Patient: sex M, age 38
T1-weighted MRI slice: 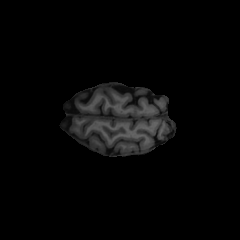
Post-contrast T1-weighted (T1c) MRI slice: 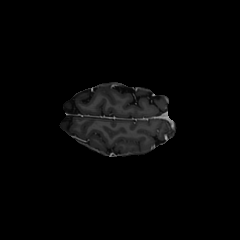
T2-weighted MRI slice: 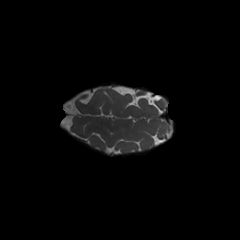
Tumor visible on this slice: no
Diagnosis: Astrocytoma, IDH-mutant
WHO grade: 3